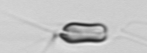
Label: Chrysochromulina